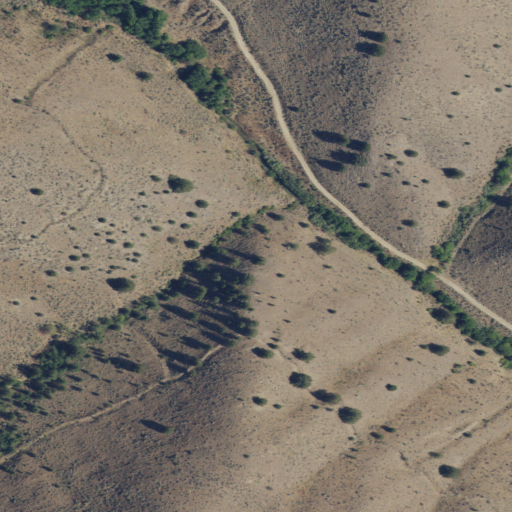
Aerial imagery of valley in Oregon named Freezeout Gulch containing only shrub